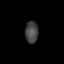
Tissue: prostate
Cell type: T cells
Senescence score: 0.7078
Nuclear area (px): 278
Mean DAPI intensity: 68.406